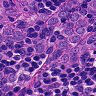
Metastatic tissue present: yes